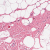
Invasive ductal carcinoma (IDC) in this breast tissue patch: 0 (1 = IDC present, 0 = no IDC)